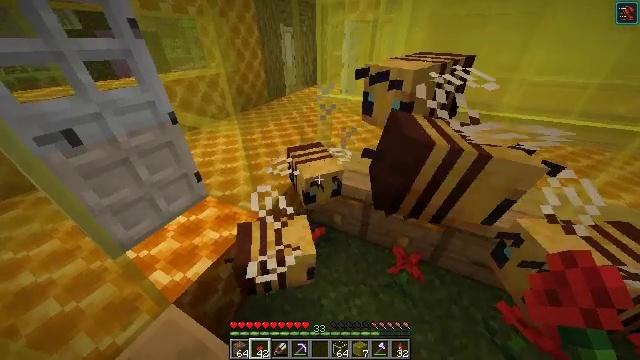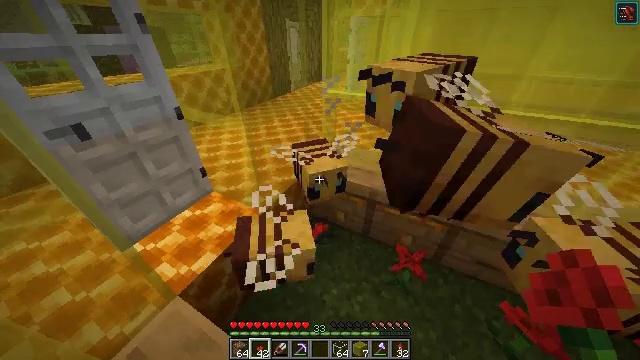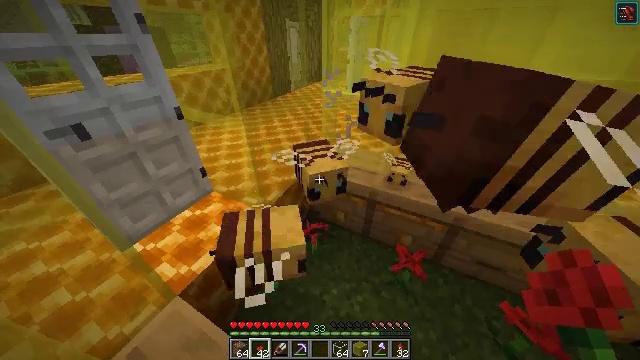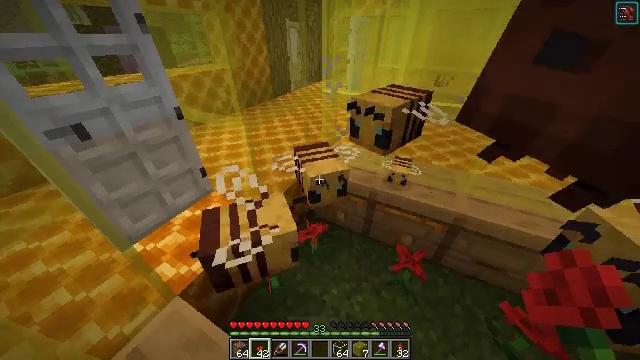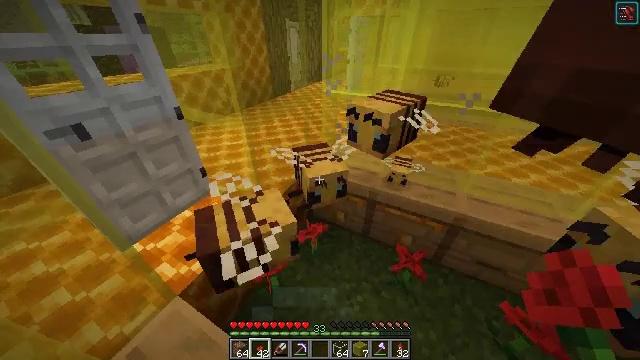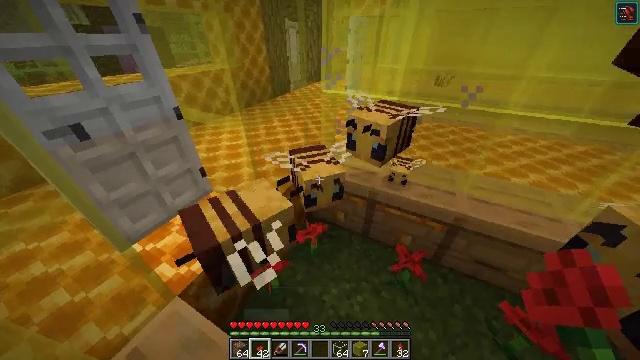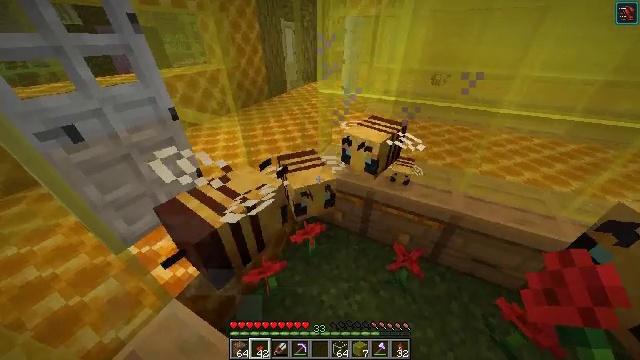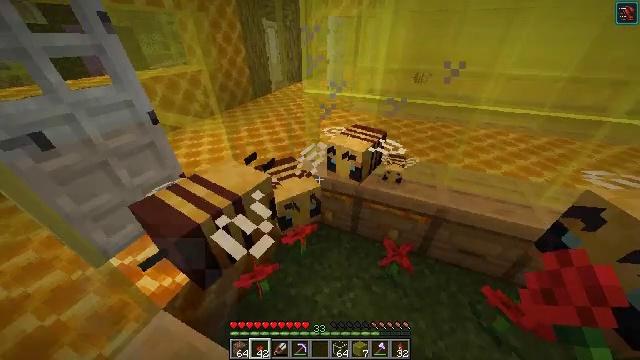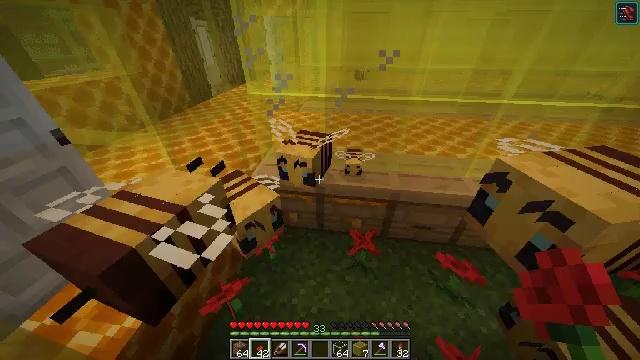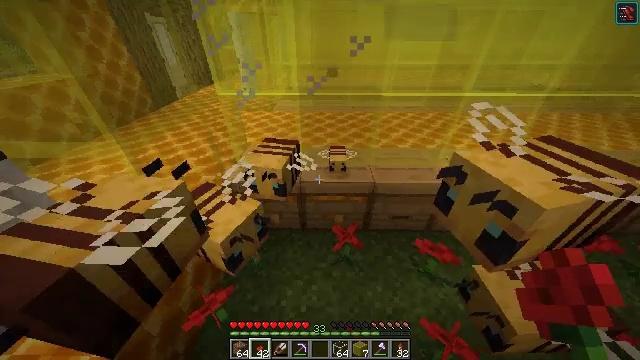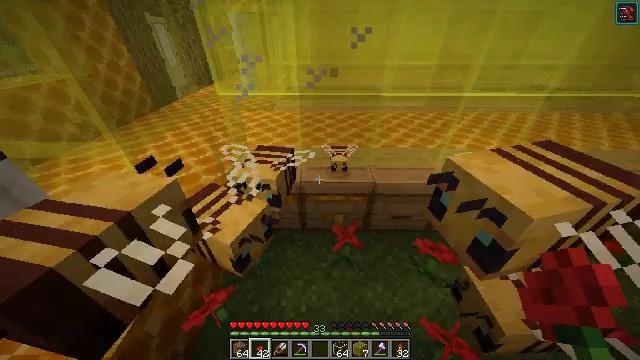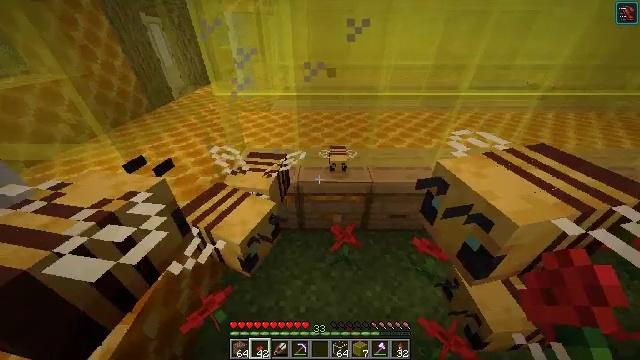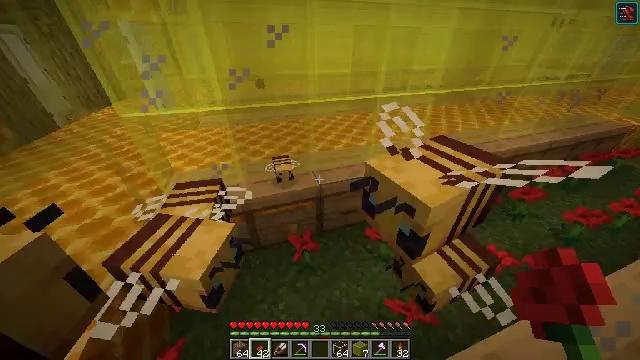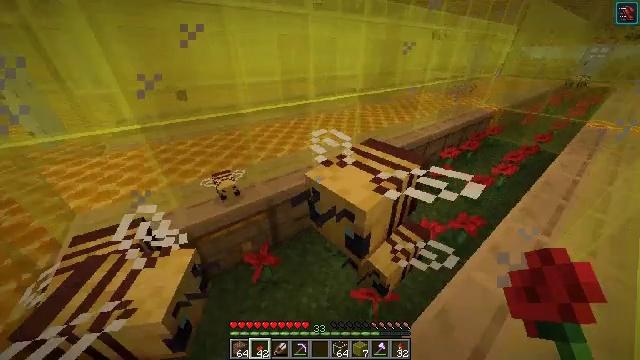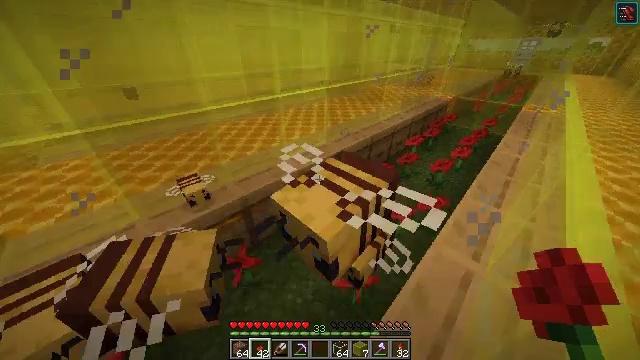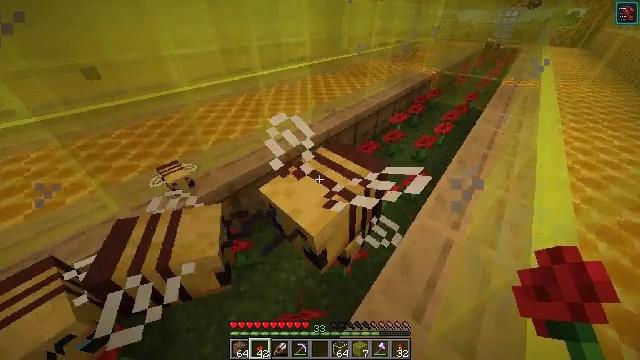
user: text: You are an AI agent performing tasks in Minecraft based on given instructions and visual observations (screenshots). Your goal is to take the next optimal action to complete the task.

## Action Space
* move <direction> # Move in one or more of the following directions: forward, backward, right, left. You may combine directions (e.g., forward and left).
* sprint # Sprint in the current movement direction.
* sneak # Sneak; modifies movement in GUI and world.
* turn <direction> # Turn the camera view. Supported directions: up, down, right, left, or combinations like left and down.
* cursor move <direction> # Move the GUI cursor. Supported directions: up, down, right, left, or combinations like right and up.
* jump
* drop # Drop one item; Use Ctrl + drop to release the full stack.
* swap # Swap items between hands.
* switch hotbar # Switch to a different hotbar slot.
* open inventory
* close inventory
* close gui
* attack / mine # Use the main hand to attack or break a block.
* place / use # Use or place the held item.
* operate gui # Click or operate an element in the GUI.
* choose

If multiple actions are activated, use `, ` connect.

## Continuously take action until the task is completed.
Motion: motion action
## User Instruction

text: Craft a honeycomb block by arranging honeycombs in the crafting grid.
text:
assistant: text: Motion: turn left
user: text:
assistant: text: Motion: no_op
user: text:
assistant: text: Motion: no_op
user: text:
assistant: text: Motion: no_op
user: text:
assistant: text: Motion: no_op
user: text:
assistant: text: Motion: no_op
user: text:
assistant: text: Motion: turn right
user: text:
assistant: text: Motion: turn right
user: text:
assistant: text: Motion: turn right
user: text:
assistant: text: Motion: no_op
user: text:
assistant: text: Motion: no_op
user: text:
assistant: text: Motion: turn right and up
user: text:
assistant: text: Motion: turn right and up
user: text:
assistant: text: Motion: turn right and down
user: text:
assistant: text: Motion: turn right and down
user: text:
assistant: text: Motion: turn right and down
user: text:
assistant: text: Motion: use / place
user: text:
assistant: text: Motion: use / place
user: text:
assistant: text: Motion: turn down
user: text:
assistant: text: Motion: turn down
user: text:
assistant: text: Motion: turn down
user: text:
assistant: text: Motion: turn down
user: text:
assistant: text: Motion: no_op
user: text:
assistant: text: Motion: no_op
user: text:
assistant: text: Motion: turn left and up
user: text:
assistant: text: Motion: turn left and up
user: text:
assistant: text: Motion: turn up
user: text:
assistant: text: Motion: turn up
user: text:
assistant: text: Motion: turn right and up
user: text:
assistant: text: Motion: no_op